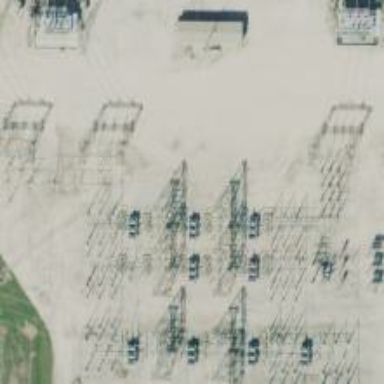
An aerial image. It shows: Switch used for power control.